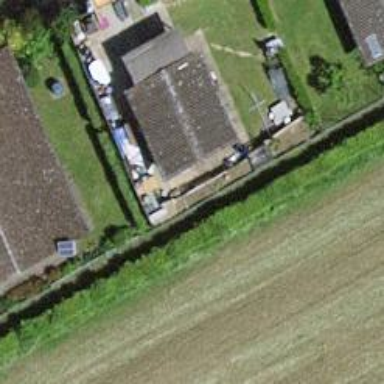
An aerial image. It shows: Allotment house.